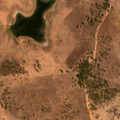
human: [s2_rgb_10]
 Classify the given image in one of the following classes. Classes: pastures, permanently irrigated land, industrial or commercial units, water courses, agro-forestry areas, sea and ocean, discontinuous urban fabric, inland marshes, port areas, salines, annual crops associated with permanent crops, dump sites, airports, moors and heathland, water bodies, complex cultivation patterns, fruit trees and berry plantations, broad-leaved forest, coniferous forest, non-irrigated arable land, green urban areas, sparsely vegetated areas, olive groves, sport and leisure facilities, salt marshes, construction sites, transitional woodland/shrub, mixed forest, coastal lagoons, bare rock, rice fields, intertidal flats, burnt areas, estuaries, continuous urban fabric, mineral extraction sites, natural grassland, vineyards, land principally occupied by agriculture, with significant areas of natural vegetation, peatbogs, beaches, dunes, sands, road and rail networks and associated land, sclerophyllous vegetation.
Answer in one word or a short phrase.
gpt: pastures, agro-forestry areas, transitional woodland/shrub, water bodies